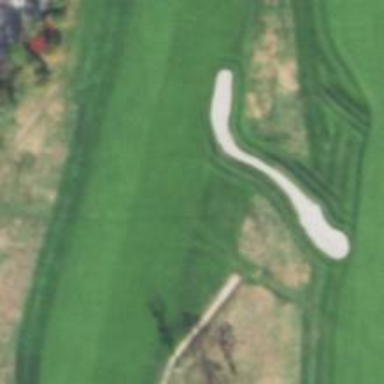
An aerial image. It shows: Sand bunker on golf course.